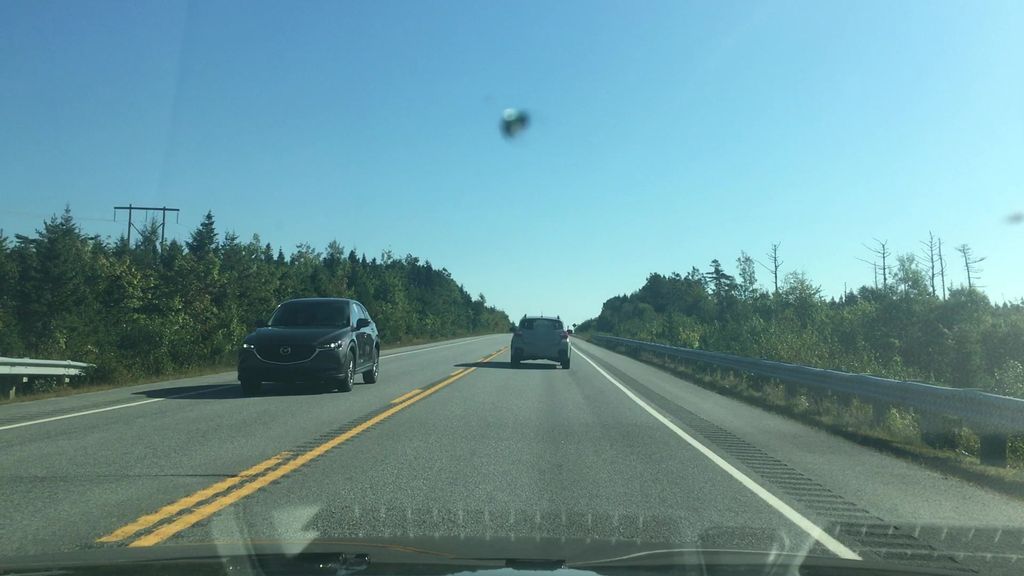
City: halifax